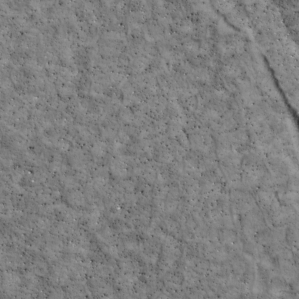
Label: non_frost